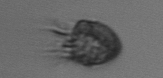
Label: Ciliophora